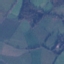
Land use / land cover class: Pasture